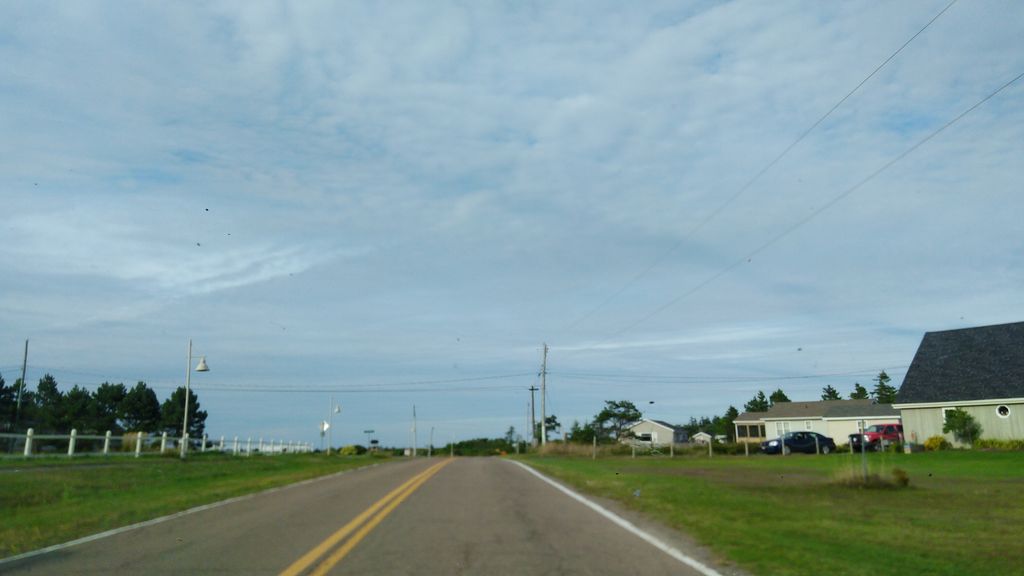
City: charlottetown